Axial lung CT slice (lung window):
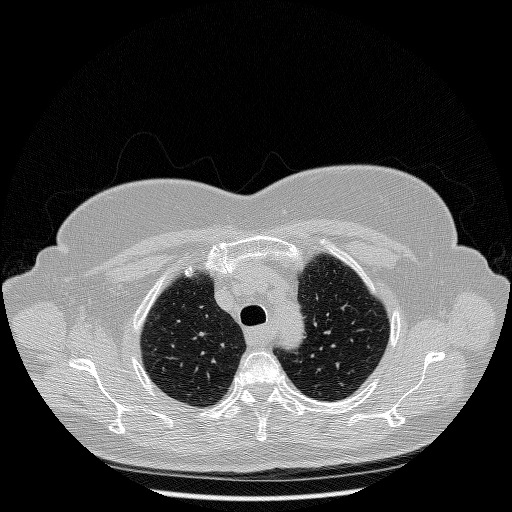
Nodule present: no